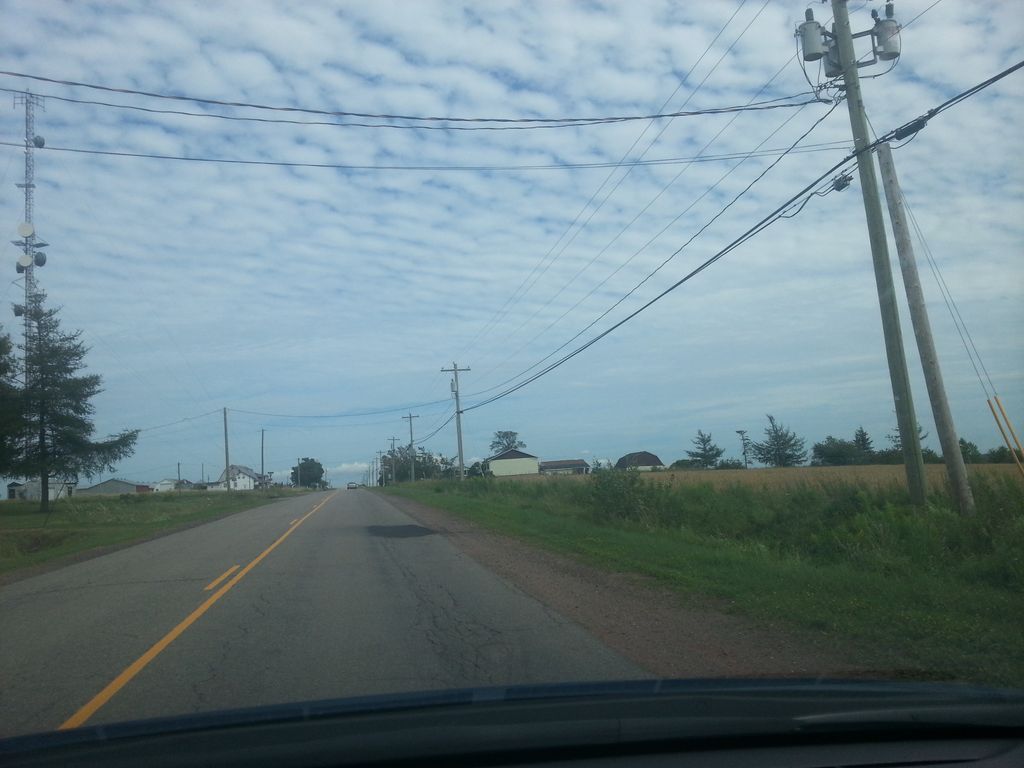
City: charlottetown